Question: I am trying to pull all the pixels from the image on the right that are part of the shoe. I decided to take the edge detection of the image, but now I need to make a mask so that I can grab all the pixels bounded by the outer outline of the shoe. Is there a way in opencv to do this? I looked at the findContours function, but that only gave me a bunch of contours with no way to then make a mask?

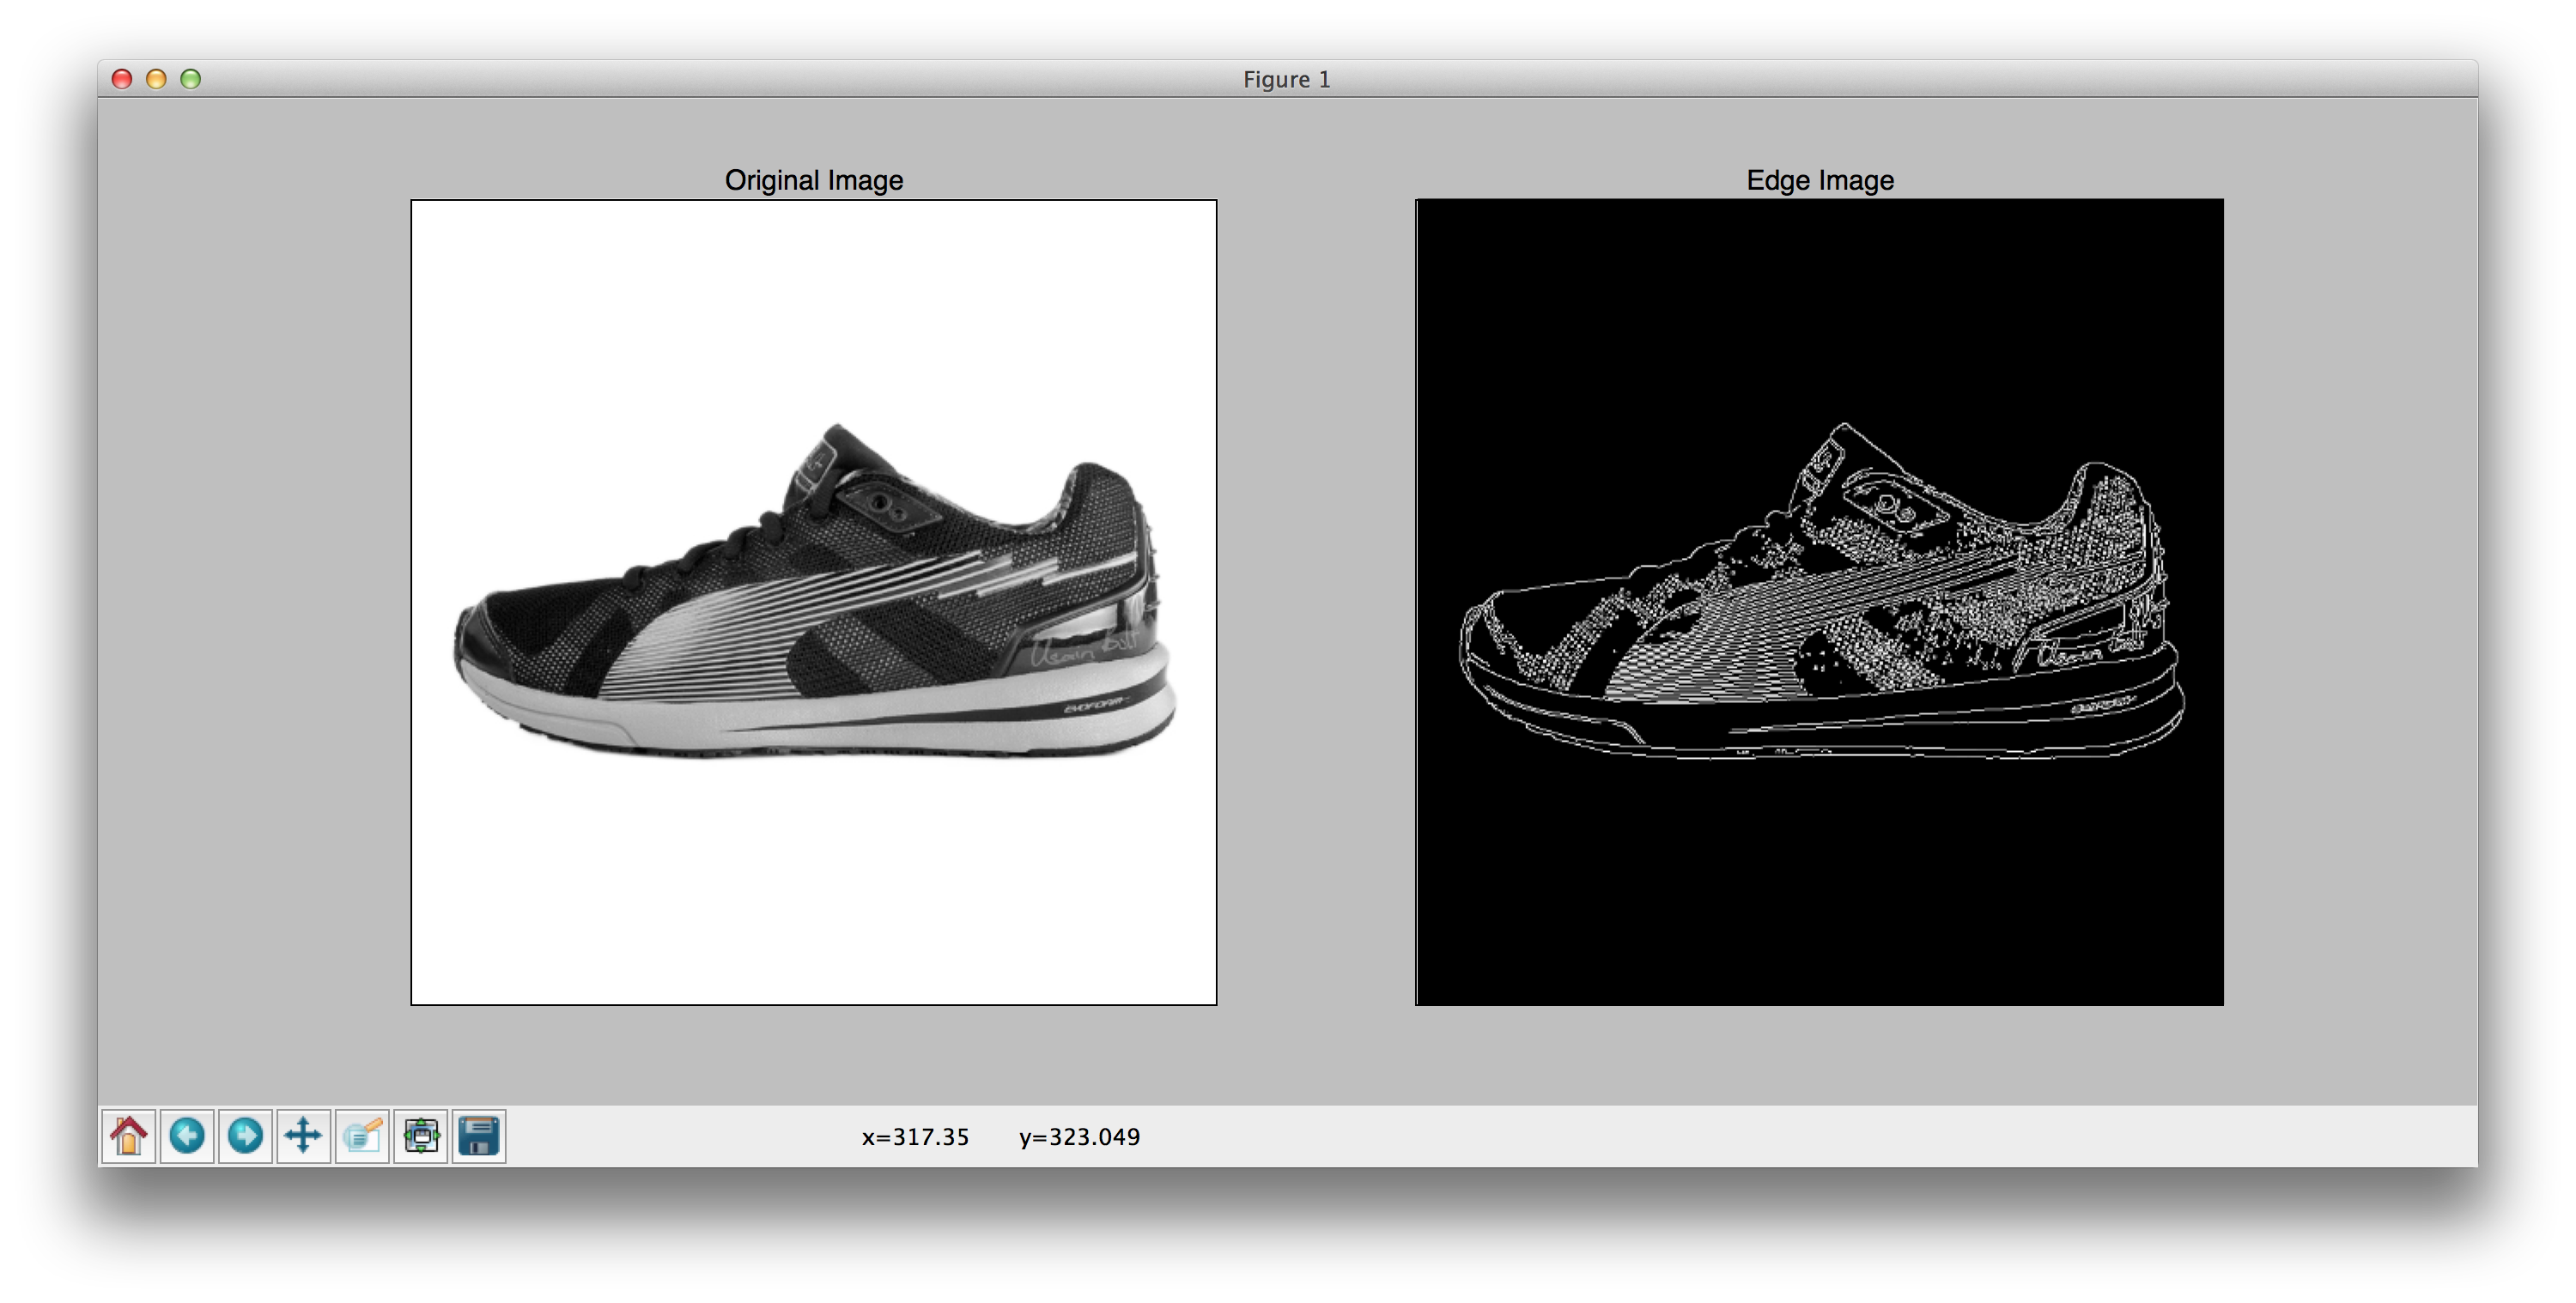
Answer: If floodfill does not provide you with a sufficient mask, another way could be to take the edge image from figure 1 and apply a dilation operator and then a closing operator. The mask will be slightly larger than the original due to the dilation although the dilation helps in closing black spots when applying the closing operator.
This is the result I obtained (I do not have a high enough rep to post the image in the answer. Here is the link):
<URL>
The link below may also be useful to you.
<URL>
The code I used:
'''
// Dilation
Mat se = getStructuringElement(CV_SHAPE_ELLIPSE, Size(9, 9));
dilate(edge_image, dst, se, Point(-1,-1), 1);
// Closing
Mat closed;
Mat element = getStructuringElement(MORPH_ELLIPSE, Size(19, 19));
morphologyEx(dst, closed, MORPH_CLOSE, element, Point(-1,-1), 3);
'''
This is my first answer on stackoverflow. I hope it helps and good luck! :)